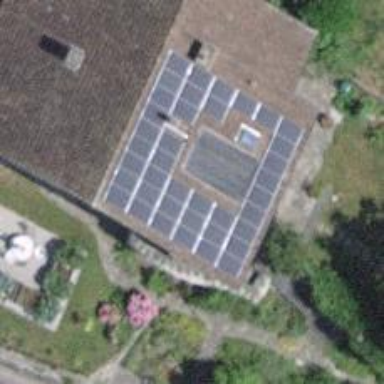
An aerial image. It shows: Solar power generator.